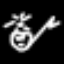
Label: angel